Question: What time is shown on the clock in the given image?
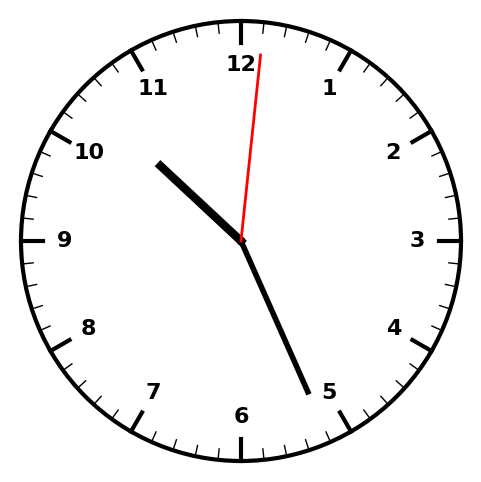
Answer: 10:26:01